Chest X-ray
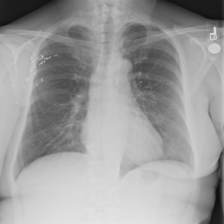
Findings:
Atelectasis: negative
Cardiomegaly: negative
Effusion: negative
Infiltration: positive
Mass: negative
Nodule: negative
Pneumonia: negative
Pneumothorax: negative
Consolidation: negative
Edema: negative
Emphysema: negative
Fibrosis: negative
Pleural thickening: negative
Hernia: negative